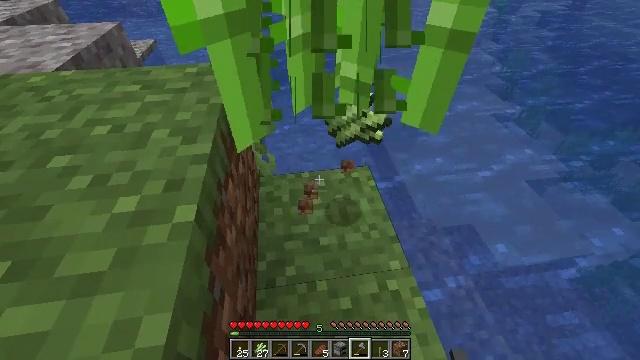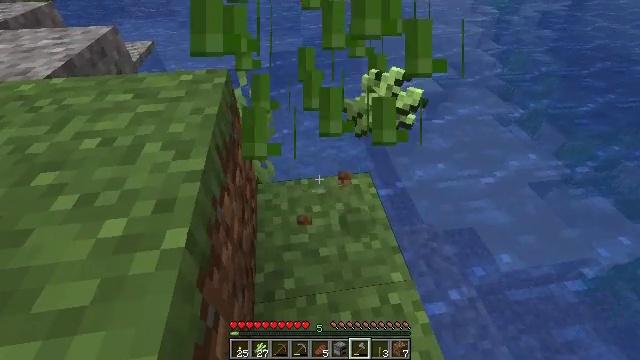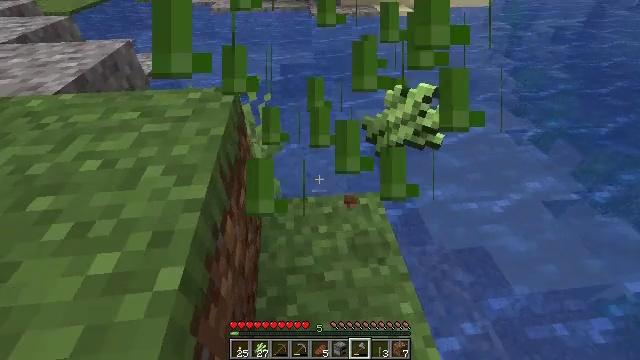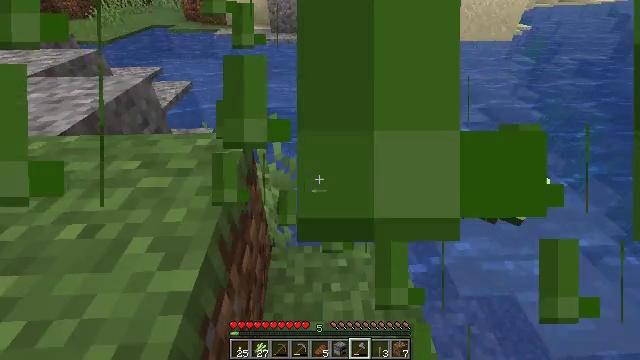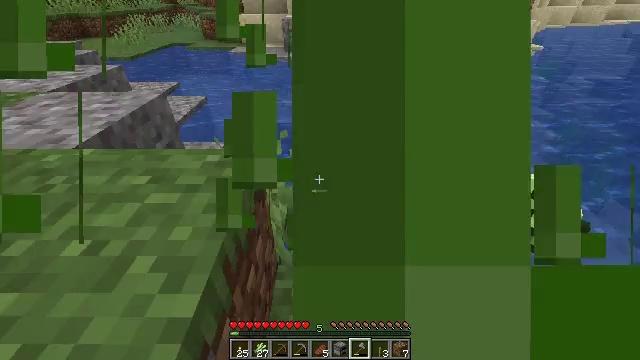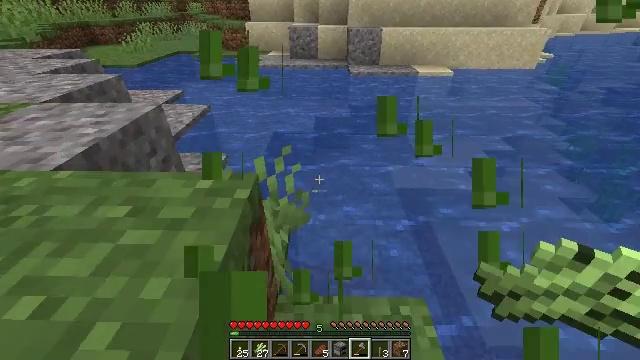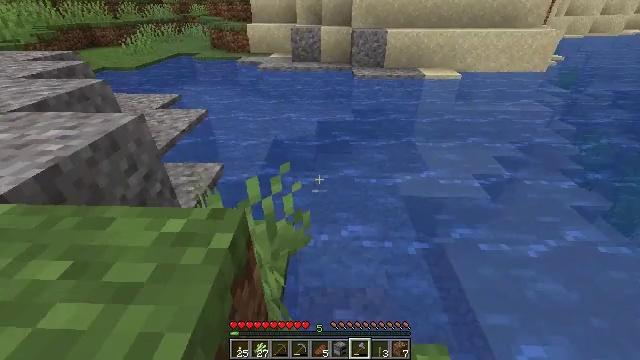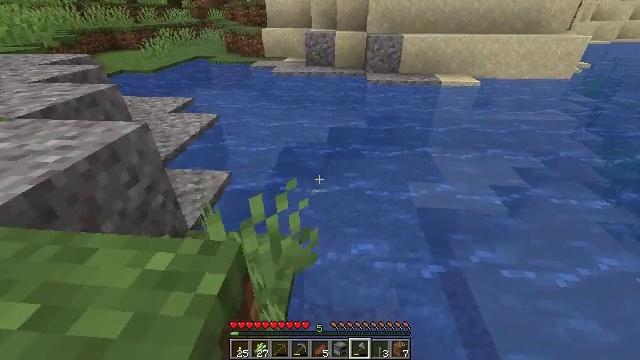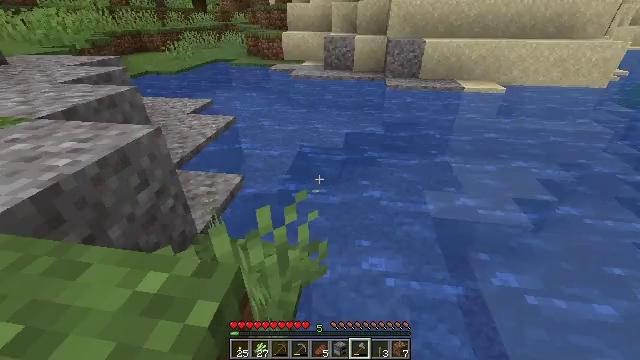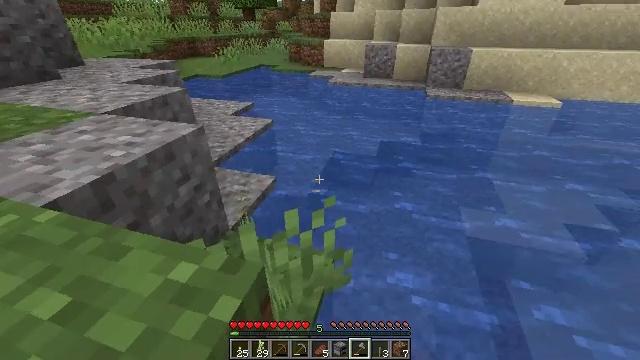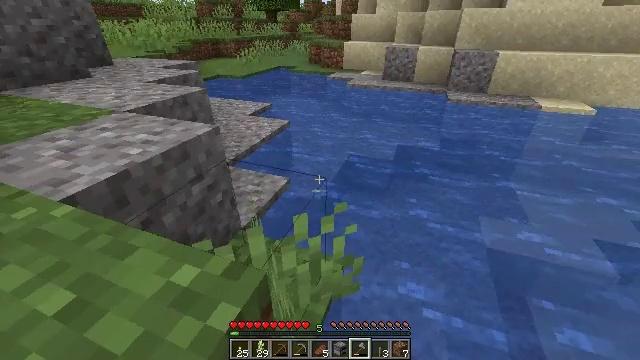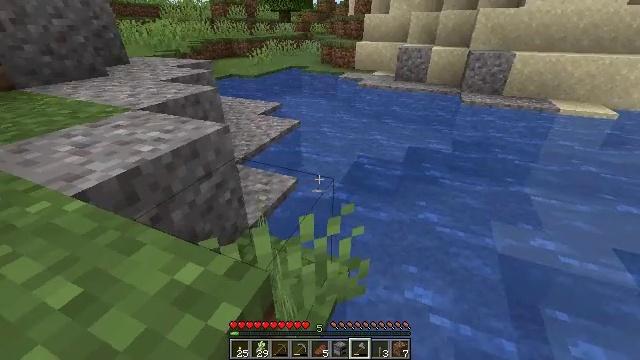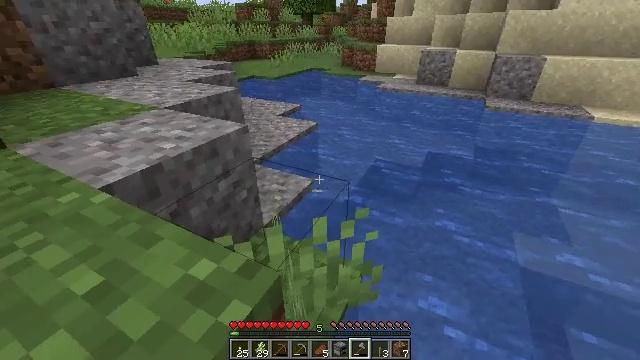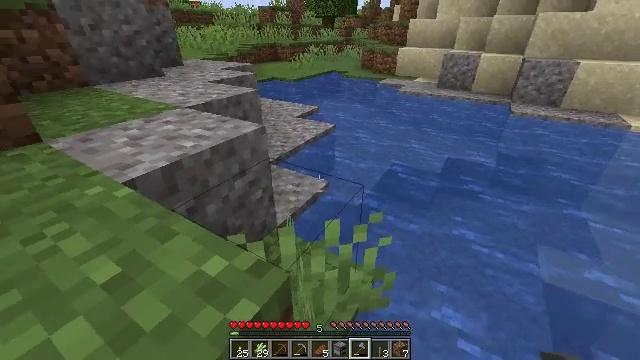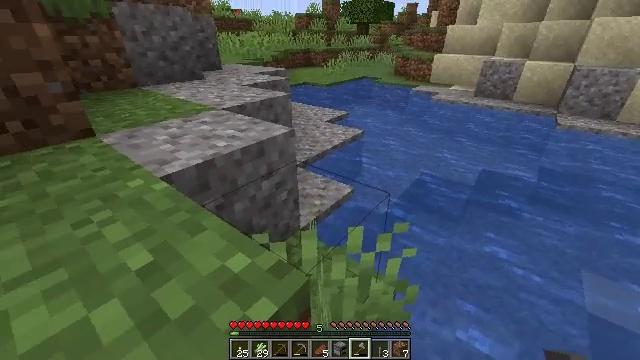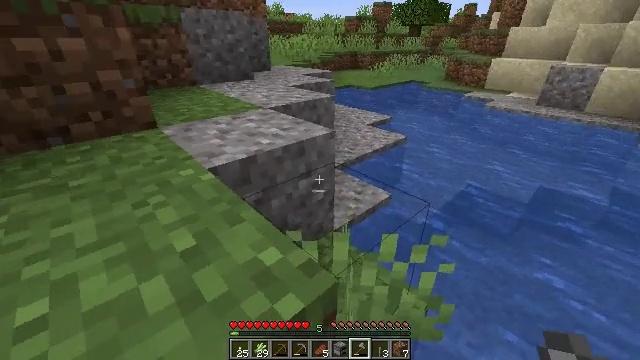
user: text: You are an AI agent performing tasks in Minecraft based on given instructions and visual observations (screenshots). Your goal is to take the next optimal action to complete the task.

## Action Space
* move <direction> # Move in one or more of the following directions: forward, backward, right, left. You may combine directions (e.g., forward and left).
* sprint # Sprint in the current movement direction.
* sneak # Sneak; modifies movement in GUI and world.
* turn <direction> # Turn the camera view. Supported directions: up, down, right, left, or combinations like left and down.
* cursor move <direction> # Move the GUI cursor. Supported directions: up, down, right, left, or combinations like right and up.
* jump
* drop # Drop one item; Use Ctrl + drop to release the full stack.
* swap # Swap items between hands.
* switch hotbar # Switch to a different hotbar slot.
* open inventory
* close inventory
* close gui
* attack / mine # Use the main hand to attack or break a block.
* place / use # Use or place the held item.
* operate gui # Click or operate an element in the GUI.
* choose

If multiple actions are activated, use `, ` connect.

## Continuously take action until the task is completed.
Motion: motion action
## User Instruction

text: Break the sugar cane.
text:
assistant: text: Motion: move forward
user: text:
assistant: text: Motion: move forward, turn left and up
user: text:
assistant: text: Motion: move forward, turn left and up
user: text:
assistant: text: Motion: move forward, turn left and up
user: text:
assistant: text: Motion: move forward, turn left and up
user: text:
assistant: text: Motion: move forward
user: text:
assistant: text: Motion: turn left
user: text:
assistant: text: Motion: turn left
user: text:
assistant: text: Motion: turn left and up
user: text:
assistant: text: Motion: turn left
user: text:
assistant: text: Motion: turn left
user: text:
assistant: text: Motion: turn left
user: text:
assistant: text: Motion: turn left
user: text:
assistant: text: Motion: turn left and up
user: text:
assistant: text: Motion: turn left
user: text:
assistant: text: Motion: turn left
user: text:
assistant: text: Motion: turn left
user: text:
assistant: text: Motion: turn left
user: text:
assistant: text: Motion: turn left and up
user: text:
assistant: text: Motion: turn left
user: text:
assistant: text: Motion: turn left
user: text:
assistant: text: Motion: move forward, turn left
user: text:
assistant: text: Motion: move forward, turn left and down
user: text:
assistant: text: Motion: move forward
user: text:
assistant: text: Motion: move forward, turn left and down
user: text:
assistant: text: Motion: move forward
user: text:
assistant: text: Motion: move forward
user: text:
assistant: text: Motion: attack / mine
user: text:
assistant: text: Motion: attack / mine
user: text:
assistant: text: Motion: attack / mine